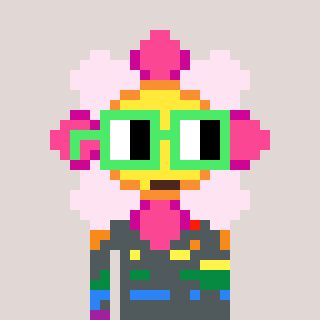
a pixel art character with square light green glasses, a flower-shaped head and a slimegreen-colored body on a warm background